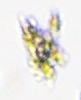
Label: Detritus